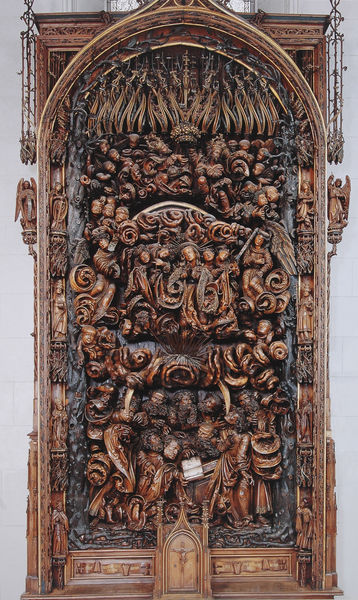
Titel: Hochaltar aus der Abteikirche Zwettl, Mittelschrein
Künstler: Meister von Zwettl
Standort: Adamov (Adamsthal)
Institution: Pfarrkirche St. Barbara
Schlagwörter: blau, flügel, gott, gruppe, himmel, schatten, frauen, menschen, braun, holz, licht, männer, tür, gericht, rahmen, bild, kirche, gold, gotik, krone, engel, ranken, skulptur, relief, farbig, bogen, enge, figuren, rundbogen, detail, lesen, foto, fotografie, photographie, nische, arkade, buch, kreuz, rechteck, religion, flammen, schwert, schlange, altar, hochaltar, schnitzerei, photo, schnörkel, skulpturen, farbfoto, gotisch, spitzbogen, christus, jesus, fegefeuer, hölle, jüngstes gericht, kruzifix, gemenge, heilige, filigran, maria, ungeheuer, schrein, aufnahme, geschnitzt, schnitzwerk, altarbild, himmelfahrt, lektüre, maßwerk, neogotik, gesprenge, apostel, thronen, egel, feuerzungen, wurzel jesse, schnitzere, nordalpin, wandrelief, 1530, spostel, religiöse kunst